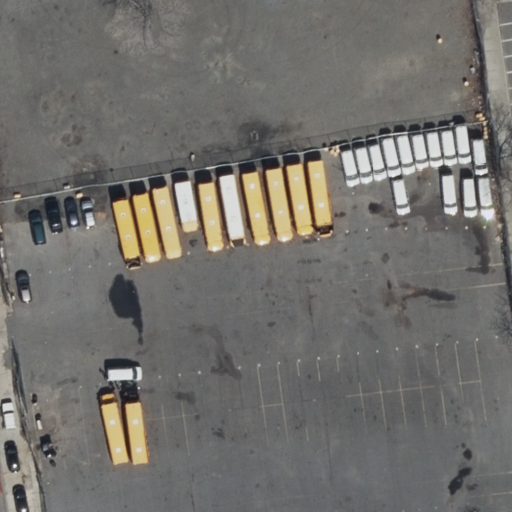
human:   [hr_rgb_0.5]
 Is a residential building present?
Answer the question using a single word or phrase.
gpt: no

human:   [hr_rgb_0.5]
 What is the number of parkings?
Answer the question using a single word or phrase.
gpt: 1

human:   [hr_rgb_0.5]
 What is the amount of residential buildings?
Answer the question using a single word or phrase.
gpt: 0

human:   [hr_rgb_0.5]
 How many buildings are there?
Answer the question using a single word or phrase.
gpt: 1

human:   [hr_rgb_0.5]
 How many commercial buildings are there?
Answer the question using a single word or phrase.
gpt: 0

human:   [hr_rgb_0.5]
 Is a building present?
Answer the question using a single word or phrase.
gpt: yes

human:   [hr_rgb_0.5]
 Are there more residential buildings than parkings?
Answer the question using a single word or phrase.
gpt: no

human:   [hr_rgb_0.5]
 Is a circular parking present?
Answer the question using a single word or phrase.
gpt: no

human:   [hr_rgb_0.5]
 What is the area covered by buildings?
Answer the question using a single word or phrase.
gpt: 176m2

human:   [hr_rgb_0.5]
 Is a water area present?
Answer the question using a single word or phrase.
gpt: no

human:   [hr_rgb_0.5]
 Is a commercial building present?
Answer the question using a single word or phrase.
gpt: no

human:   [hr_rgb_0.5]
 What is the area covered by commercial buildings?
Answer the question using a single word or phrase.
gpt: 0m2

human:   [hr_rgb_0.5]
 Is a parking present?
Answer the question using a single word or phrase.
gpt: yes

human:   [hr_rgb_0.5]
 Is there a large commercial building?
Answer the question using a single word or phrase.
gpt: no

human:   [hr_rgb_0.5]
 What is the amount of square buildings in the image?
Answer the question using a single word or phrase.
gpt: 0

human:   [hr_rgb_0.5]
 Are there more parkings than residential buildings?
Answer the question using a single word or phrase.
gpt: yes

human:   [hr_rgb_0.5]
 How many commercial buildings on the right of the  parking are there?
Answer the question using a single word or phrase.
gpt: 0

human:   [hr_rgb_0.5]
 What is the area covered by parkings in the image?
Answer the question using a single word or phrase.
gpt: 141m2

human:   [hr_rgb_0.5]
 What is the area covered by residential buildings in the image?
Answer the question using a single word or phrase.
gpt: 0m2

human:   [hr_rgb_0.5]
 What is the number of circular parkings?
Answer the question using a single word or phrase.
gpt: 0

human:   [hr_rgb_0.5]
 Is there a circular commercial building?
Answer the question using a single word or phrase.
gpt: no

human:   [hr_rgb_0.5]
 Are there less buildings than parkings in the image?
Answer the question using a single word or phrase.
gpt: no

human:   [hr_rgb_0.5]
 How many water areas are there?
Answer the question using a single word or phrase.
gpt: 0

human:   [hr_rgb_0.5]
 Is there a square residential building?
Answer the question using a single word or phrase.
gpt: no

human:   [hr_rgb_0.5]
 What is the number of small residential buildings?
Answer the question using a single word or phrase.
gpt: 0

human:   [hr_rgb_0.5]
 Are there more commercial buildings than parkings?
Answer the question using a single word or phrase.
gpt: no

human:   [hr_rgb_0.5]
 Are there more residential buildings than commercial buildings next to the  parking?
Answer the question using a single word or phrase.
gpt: no

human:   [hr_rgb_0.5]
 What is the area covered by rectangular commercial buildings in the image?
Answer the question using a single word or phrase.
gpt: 0m2

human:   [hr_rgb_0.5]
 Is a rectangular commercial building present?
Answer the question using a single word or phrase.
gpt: no

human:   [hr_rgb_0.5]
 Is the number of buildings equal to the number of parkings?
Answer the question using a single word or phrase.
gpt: yes

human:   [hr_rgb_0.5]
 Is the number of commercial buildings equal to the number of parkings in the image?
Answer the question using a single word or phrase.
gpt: no

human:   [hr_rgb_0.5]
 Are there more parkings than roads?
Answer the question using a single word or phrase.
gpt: yes

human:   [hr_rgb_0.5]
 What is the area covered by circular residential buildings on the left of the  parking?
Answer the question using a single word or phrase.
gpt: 0m2

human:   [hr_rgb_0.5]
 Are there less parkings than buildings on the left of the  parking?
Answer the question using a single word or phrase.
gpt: no

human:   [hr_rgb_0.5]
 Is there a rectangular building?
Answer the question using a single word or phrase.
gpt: yes

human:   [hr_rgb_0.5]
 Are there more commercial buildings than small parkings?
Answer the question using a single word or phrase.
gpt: no

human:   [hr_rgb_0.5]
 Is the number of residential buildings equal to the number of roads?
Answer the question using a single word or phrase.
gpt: yes

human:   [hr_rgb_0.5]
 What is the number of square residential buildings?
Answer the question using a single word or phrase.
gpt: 0

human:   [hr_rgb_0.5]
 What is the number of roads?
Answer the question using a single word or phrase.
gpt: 0

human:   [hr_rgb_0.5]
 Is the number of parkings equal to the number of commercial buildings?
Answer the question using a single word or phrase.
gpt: no

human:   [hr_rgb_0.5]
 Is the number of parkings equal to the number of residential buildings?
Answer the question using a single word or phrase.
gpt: no

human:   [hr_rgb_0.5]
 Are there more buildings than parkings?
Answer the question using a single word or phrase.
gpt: no

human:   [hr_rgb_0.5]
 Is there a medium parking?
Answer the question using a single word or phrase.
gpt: yes

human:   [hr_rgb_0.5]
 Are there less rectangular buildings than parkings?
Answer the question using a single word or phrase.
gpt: no

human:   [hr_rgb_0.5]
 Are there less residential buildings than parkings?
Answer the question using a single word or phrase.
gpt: yes

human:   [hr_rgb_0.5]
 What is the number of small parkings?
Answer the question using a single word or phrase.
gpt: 0

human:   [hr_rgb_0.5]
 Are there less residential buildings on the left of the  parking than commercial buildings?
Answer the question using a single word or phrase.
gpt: no

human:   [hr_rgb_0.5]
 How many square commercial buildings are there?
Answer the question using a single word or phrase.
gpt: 0

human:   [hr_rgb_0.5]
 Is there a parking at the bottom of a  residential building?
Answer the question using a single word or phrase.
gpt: no

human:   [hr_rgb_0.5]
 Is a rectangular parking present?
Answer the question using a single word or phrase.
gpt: no

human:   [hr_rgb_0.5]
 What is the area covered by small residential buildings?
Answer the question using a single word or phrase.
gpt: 0m2

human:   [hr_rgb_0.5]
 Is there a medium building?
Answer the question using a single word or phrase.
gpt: yes

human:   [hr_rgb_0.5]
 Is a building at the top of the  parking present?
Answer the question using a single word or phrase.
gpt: yes

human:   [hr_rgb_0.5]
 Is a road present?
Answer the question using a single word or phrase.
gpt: no

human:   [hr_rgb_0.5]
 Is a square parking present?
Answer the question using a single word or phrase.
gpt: no

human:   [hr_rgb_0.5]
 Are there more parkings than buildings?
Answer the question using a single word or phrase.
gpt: no

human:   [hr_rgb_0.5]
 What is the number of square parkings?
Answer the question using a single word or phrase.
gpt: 0

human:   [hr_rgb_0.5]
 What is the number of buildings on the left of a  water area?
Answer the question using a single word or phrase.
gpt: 0

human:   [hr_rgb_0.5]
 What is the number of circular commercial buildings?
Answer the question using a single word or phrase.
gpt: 0

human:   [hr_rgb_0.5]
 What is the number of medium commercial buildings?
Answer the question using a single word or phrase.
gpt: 0

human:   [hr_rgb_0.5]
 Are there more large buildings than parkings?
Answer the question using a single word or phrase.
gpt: no

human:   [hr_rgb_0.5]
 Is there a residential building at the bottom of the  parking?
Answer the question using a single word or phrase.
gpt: no

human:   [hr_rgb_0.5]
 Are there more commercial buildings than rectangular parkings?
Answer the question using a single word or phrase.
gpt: no

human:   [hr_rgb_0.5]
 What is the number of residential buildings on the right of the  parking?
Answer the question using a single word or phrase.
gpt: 0